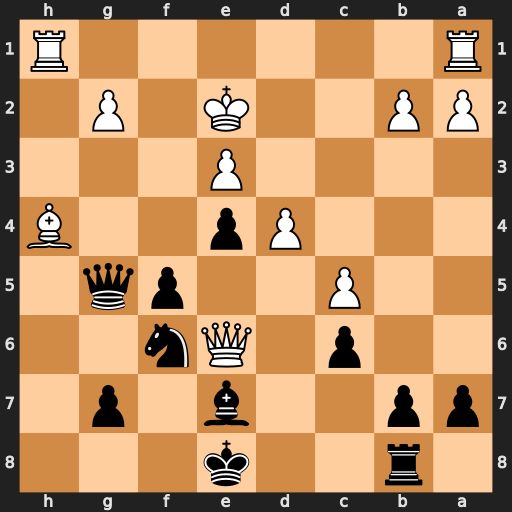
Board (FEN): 1r2k3/pp2b1p1/2p1Qn2/2P2pq1/3Pp2B/4P3/PP2K1P1/R6R
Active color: b
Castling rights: -
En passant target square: -
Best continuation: Qxg2+ Bf2 Qf3+ Kd2 Qxf2+